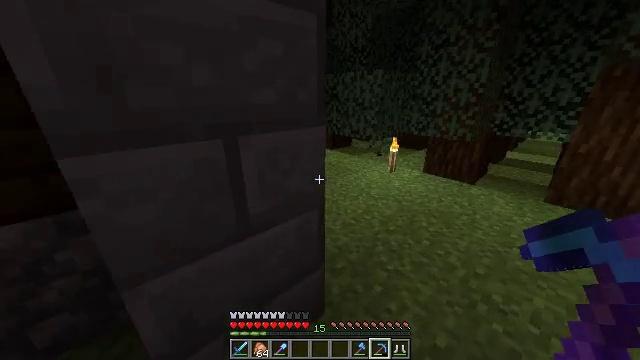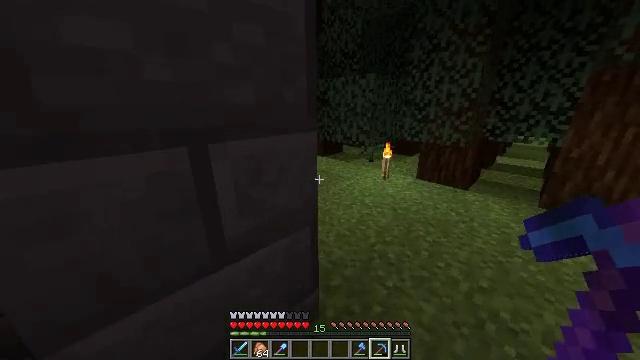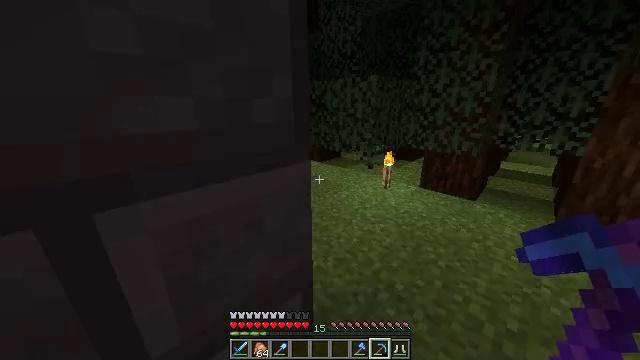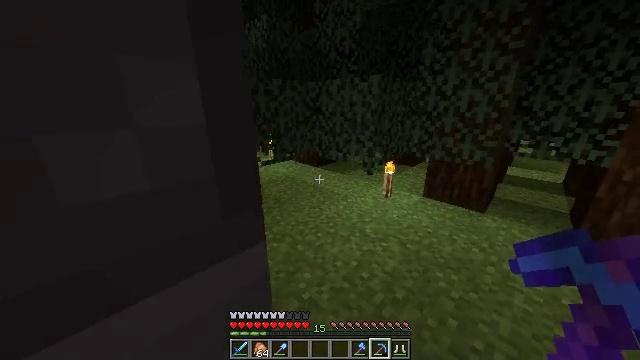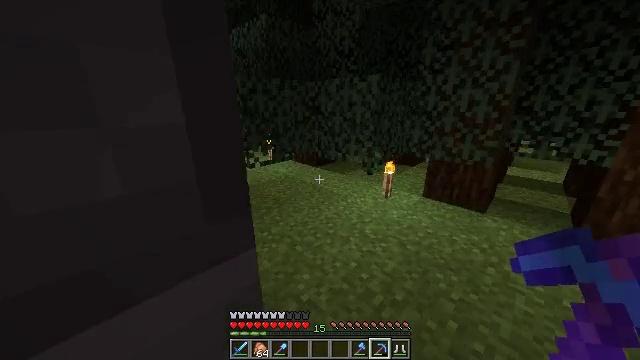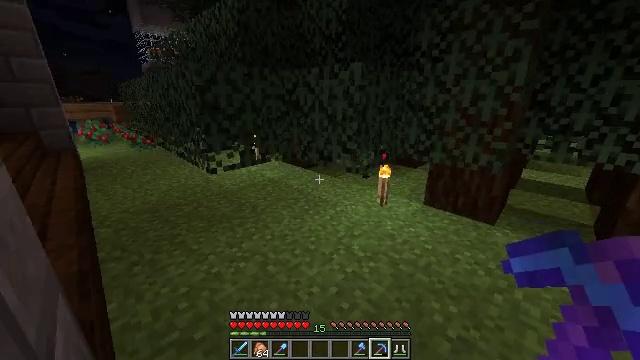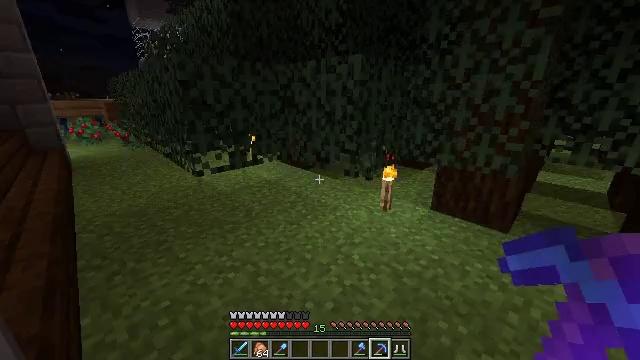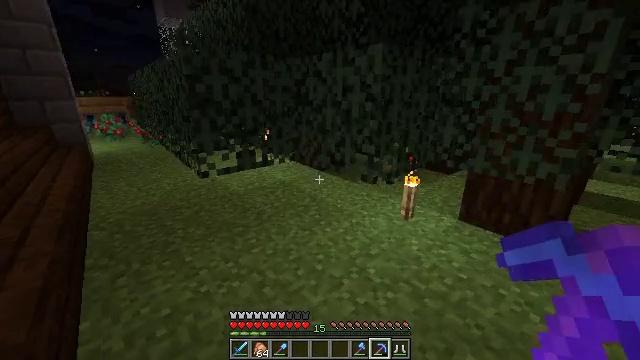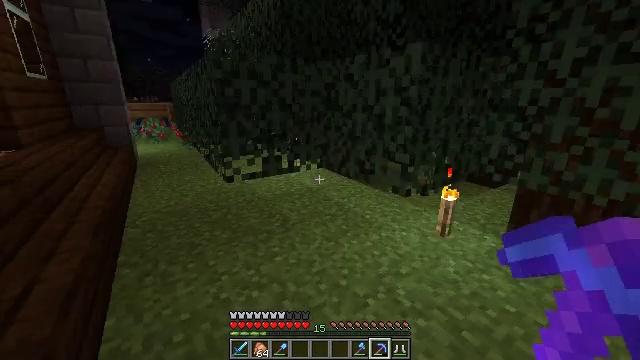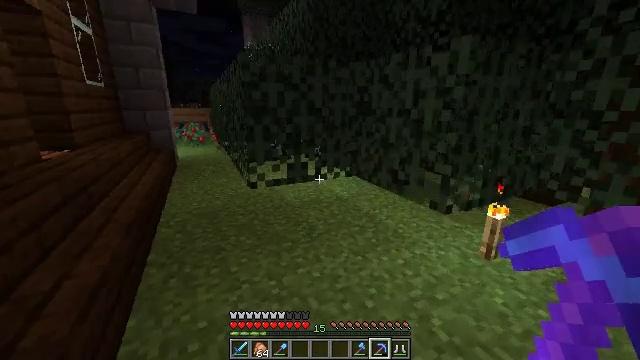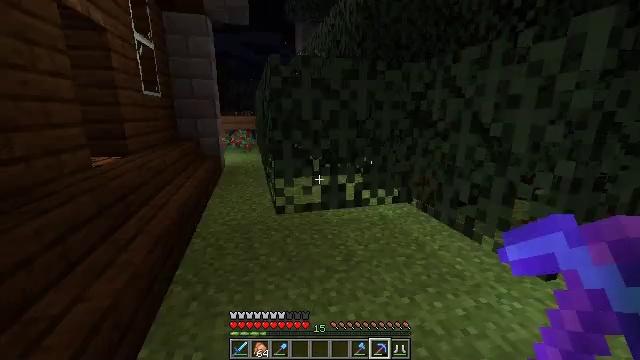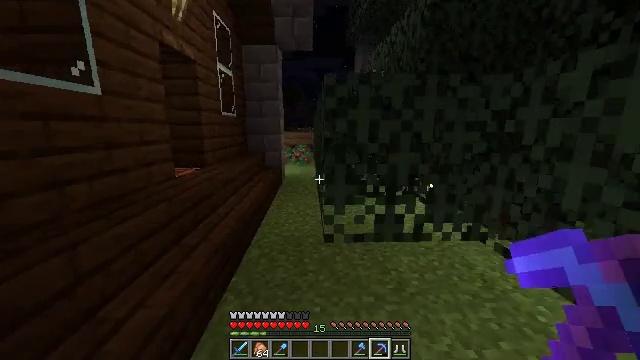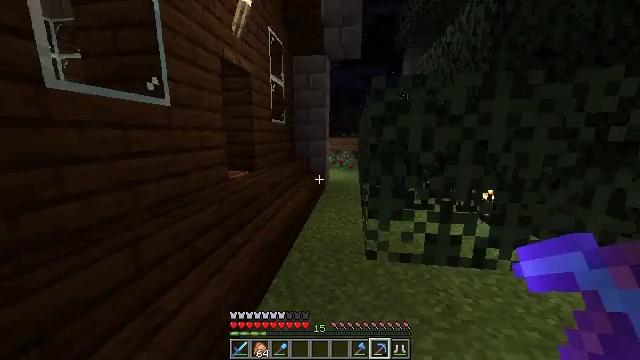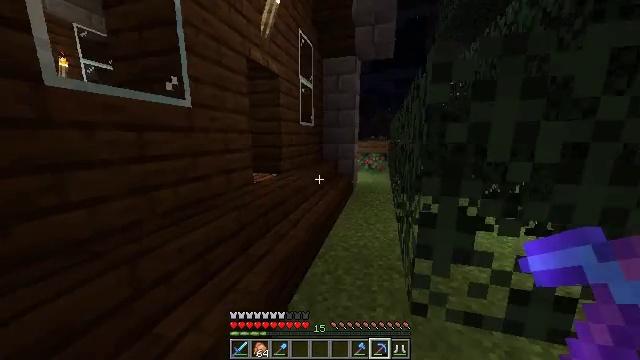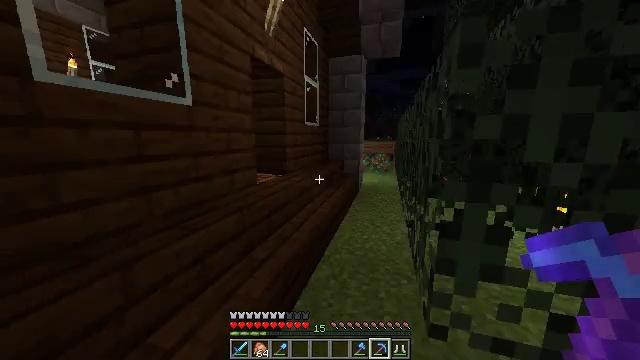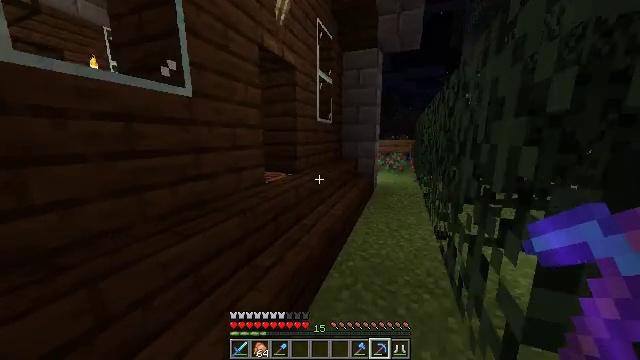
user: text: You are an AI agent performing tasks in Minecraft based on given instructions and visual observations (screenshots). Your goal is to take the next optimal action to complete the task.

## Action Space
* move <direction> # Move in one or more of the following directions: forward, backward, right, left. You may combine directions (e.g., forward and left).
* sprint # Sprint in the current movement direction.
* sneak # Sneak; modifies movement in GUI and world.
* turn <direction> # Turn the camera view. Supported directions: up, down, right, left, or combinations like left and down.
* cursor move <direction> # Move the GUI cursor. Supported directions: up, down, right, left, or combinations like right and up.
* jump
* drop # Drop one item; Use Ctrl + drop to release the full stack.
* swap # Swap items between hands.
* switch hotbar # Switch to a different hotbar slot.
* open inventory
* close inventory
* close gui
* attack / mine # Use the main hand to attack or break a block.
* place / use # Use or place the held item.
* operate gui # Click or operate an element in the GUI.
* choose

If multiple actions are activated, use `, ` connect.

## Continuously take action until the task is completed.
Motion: motion action
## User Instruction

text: Destroy the spruce leaves to get sticks and saplings.
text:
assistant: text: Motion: move forward, turn right and up
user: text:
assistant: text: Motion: move forward
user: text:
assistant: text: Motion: move forward, sprint
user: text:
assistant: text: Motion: move forward, sprint
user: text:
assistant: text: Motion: move forward, sprint
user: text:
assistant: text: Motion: move forward, sprint
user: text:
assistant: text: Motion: move forward, turn left
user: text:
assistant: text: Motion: move forward, turn left and up
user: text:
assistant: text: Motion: move forward, turn left and up
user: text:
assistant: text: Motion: move forward, sprint, turn left and up
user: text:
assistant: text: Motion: move forward, sprint, turn left and up
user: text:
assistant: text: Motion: move forward, sprint, turn left and up
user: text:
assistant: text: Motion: move forward, turn left
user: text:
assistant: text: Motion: move forward, turn left
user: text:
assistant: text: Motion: move forward, sprint, turn left
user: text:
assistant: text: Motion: move forward, sprint, turn left
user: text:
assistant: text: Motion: move forward, sprint, turn left and up
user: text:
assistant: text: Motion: move forward, turn left
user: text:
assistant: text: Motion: move forward, turn left
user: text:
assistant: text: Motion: move forward
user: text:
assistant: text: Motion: move forward, sprint
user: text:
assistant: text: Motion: move forward, sprint
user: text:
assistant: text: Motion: move forward, sprint
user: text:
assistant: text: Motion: move forward, turn right and down
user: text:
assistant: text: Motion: move forward, turn right and down
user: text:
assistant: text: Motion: move forward, turn down
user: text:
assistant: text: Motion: move forward, sprint, turn down
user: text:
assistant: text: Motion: move forward, sprint, turn left and down
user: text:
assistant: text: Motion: move forward, sprint, turn left and down
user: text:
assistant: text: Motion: move forward, turn left and down